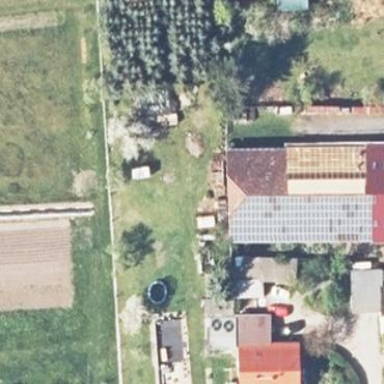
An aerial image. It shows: Building equipped with small solar photovoltaic panel for electricity generation.